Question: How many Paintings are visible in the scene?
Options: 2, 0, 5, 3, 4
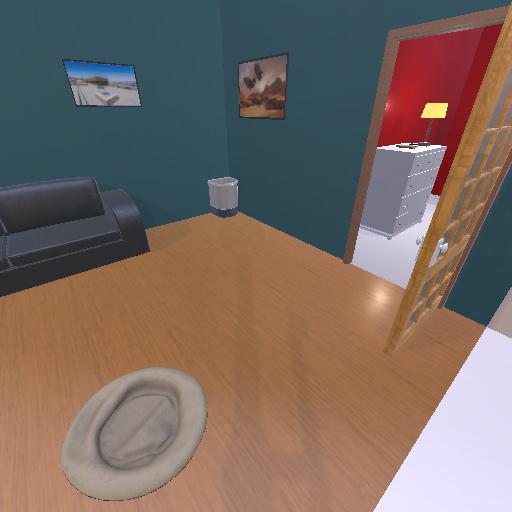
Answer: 2